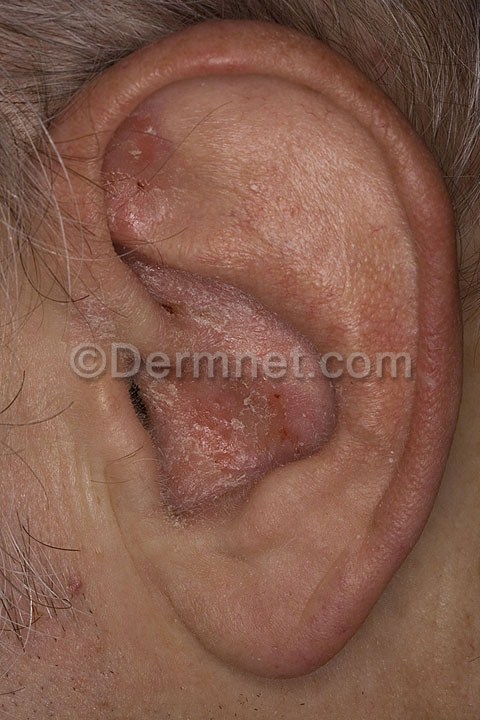
Disease: Psoriasis pictures Lichen Planus and related diseases